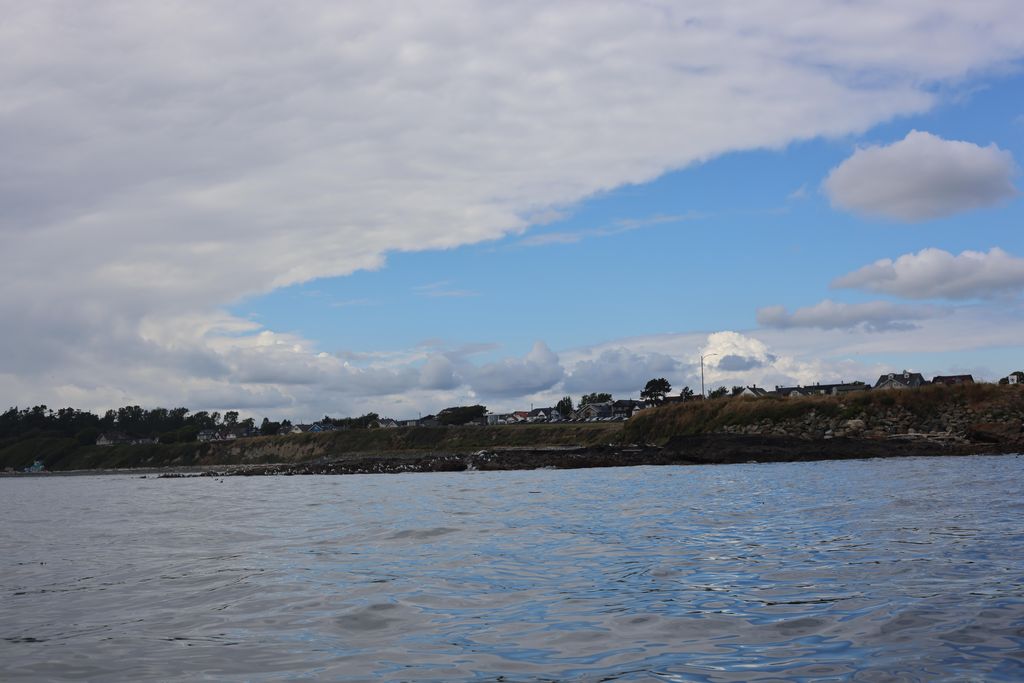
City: victoria